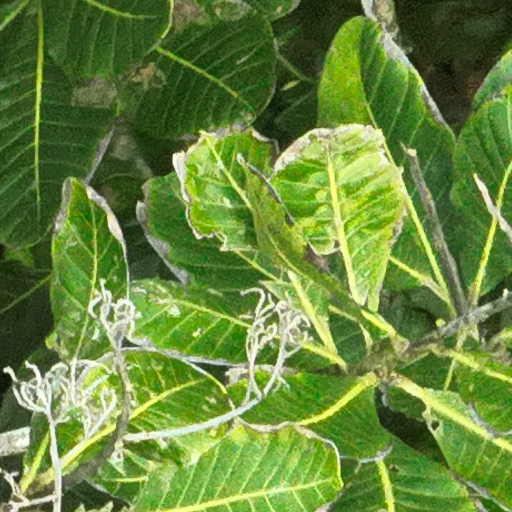
Species: Anacardium excelsum
GBIF accepted scientific name: Anacardium excelsum
Crown area (m\u00b2): 146.557